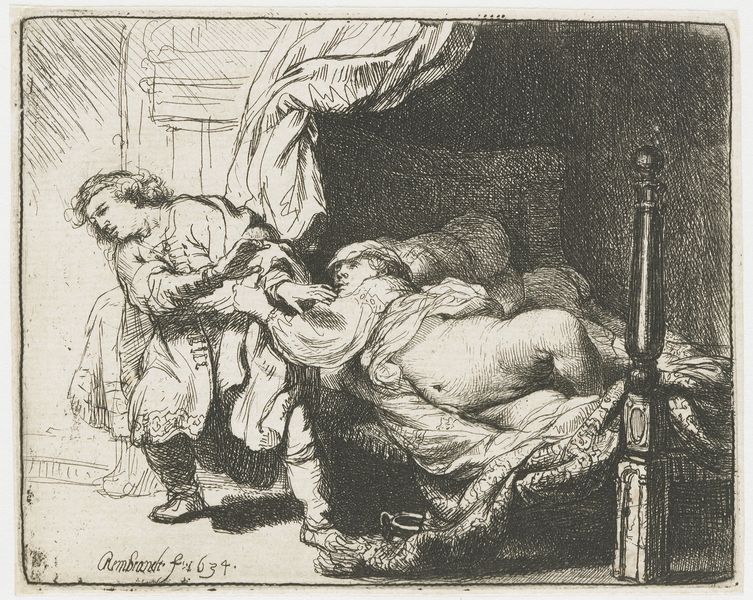
Titel: Jozef en de vrouw van Potifar
Künstler: Rembrandt Harmensz. van Rijn
Standort: Amsterdam
Institution: Rijksmuseum
Schlagwörter: akt, mann, nackt, frau, kleid, skizze, zeichnung, bart, rembrandt, signatur, vorhang, decke, haltung, grafik, dick, bett, halbnackt, knöpfe, pfosten, dynamik, josef, rembrand, situation, abwehrend, potiphar, bettszene, wiederwille